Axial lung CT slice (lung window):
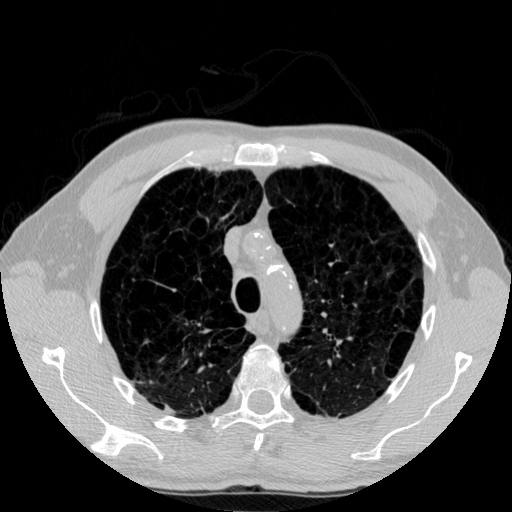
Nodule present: no